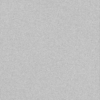
Label: dusty